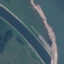
Land use / land cover class: River